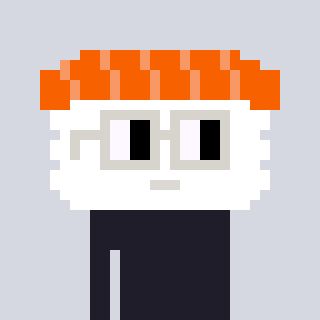
a pixel art character with square light gray glasses, a nigiri-shaped head and a grayscale-colored body on a cool background